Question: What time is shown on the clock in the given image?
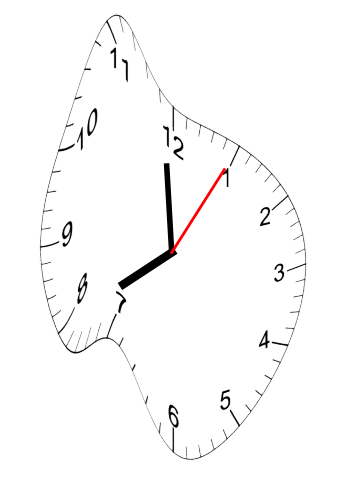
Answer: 07:59:05